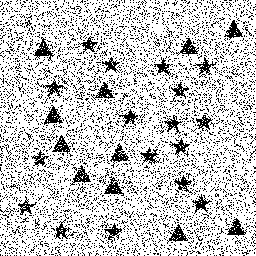
Squares: 0
Triangles: 11
Stars: 17
Total shapes: 28